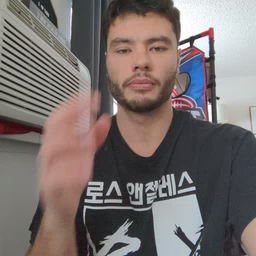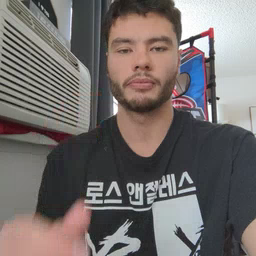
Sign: bed